Question: Okay so here is my problem, I have a sheet that looks like this

On the left I have a list of names and on the right I have a new List of names of people that have a Start number before 24 and an end number after 24. I tried using:
'''
=IF(IF(AND(Monday!AS3<24,Monday!AT3>=24),"True","False")="True",Monday!B3,"Error")
'''
Where 'AS3' is 'Start', 'AT3' is 'End', and 'B3' is the 'Name'. This works except I have 100 names and I don't want to have to put this formula in 100 cells to test for each person. Any help to make this take less space that would be great. After the formula goes through the end list will not be more then 15 to 20 names. So I was hoping to use no more then 20 cells to create the list. Not 100.
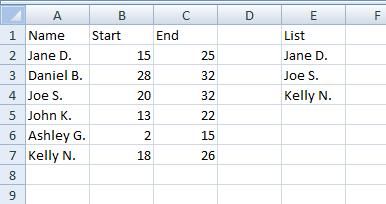
Answer: Here is a powerful technique that uses a "helper" column to identify the names.
In enter:
'''
=IF(AND(B2<24,C2>24),1+MAX(D1:$D$1),"")
'''
and copy down (this identifies the records)
In enter:
'''
=IFERROR(OFFSET($A$1,MATCH(ROW()-1,D:D,0)-1,0),"")
'''
and copy down ( this grabs the names)
.
.